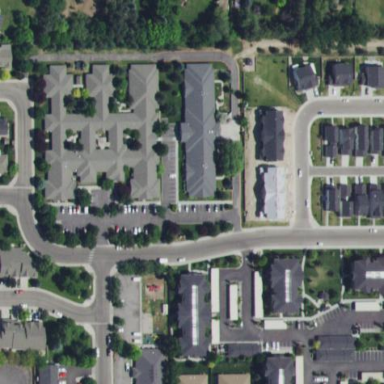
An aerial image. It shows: Parking area.